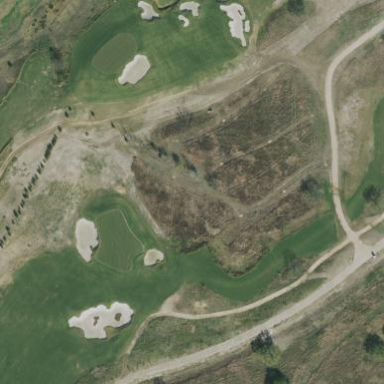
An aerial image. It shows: Golf tee.